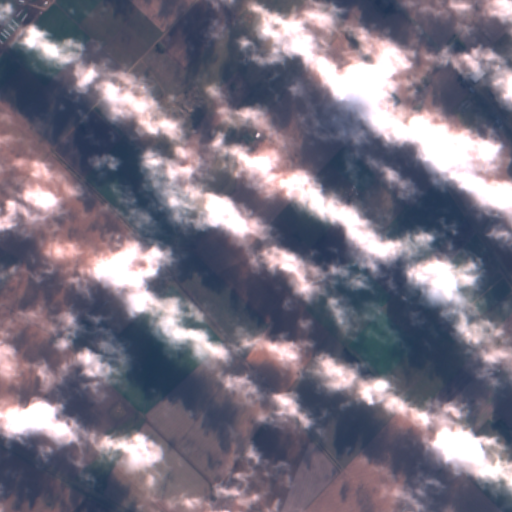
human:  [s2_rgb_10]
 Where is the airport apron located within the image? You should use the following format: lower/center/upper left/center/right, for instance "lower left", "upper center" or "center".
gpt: The airport apron is located in the upper right of the image.
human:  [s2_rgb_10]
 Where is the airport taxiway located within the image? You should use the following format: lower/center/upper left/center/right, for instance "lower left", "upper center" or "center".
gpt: The airport taxiway is located in the upper right of the image.
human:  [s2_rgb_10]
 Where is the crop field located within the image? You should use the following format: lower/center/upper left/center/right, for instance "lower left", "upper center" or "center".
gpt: The crop field is located in the lower left of the image.
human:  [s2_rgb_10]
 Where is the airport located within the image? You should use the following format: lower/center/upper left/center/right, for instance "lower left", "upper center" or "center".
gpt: There is no airport in the image.